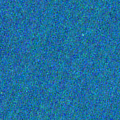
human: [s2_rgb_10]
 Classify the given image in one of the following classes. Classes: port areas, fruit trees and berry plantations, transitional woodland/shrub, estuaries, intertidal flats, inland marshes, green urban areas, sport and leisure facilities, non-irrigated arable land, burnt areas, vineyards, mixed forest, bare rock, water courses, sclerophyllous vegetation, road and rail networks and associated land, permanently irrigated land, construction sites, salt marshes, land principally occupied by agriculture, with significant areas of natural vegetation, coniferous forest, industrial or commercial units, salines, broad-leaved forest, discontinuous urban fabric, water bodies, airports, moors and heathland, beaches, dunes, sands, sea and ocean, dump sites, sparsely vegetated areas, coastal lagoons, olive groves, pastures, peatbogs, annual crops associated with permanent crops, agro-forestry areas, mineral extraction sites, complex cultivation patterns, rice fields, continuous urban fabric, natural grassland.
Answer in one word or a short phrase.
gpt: sea and ocean